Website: home-depot
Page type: payment
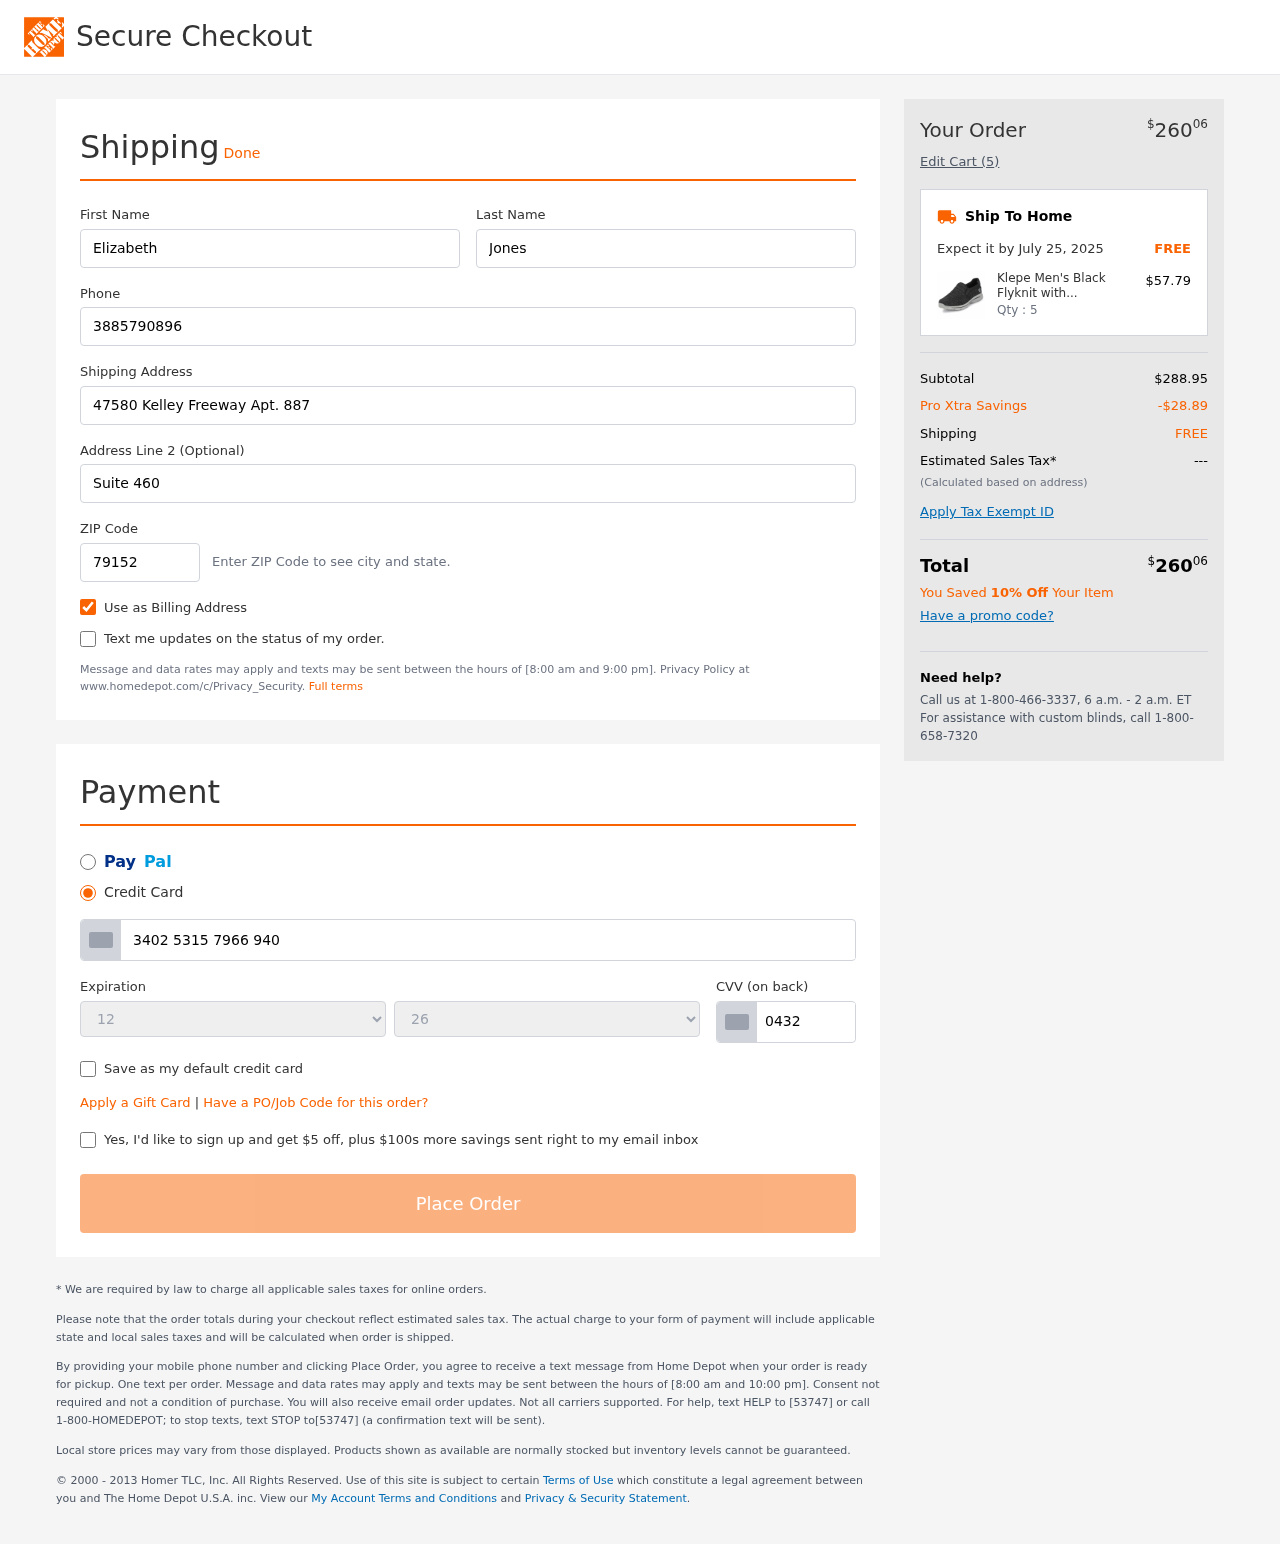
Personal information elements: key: PII_CARD_CVV
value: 0432
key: PII_CARD_EXPIRY_MONTH
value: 12
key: PII_CARD_EXPIRY_YEAR
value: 26
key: PII_CARD_NUMBER
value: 3402 5315 7966 940
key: PII_FIRSTNAME
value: Elizabeth
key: PII_LASTNAME
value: Jones
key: PII_PHONE
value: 3885790896
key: PII_POSTCODE
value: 79152
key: PII_STREET
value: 47580 Kelley Freeway Apt. 887
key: PII_STREET2
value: Suite 460
Product elements: key: PRODUCT1_NAME
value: Klepe Men's Black Flyknit with Memory Foam Running Shoes-7 UK (41 EU) (8 US) (M133/BLK)
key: PRODUCT1_PRICE
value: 57.79
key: PRODUCT1_QUANTITY
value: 5
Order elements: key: ORDER_TOTAL
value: $26006
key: ORDER_NUM_ITEMS
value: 5
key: ORDER_DELIVERY_DATE
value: July 25, 2025
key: ORDER_SUBTOTAL
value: $288.95
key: ORDER_DISCOUNT
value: -$28.89
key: ORDER_SHIPPING_COST
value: FREE